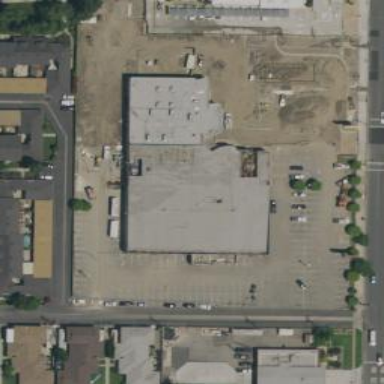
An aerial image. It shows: Building that houses bowling alley.